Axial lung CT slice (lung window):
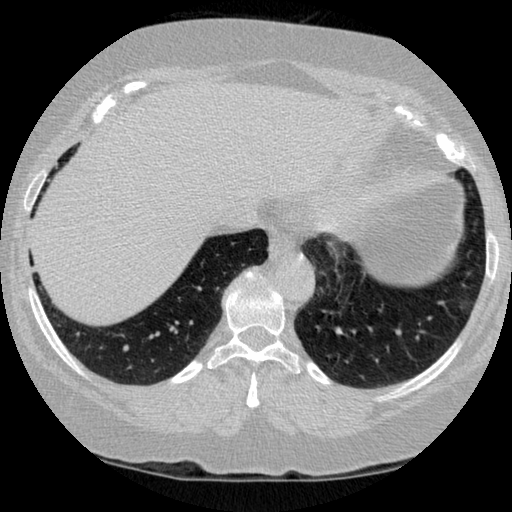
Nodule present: no